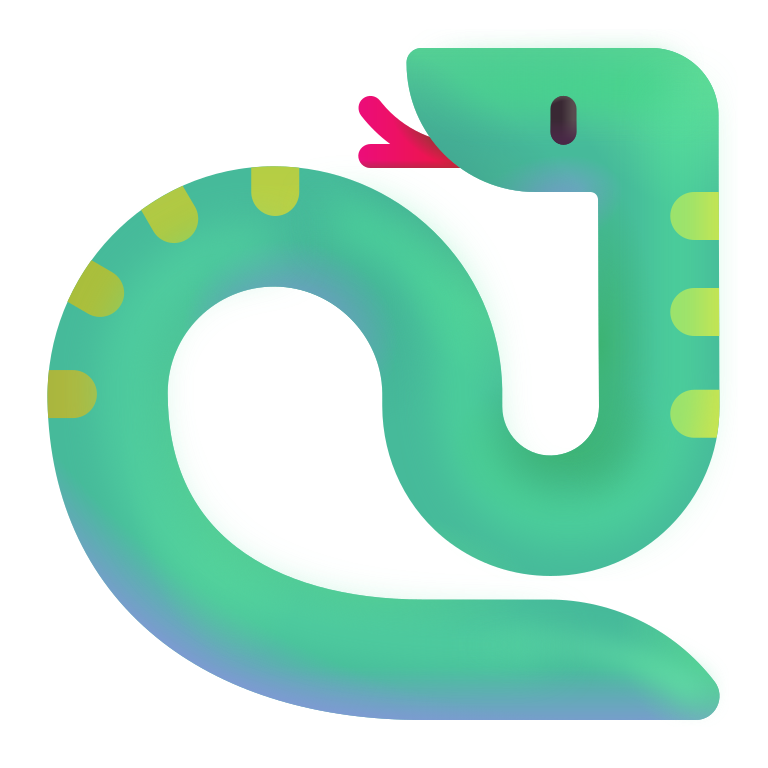
snake color